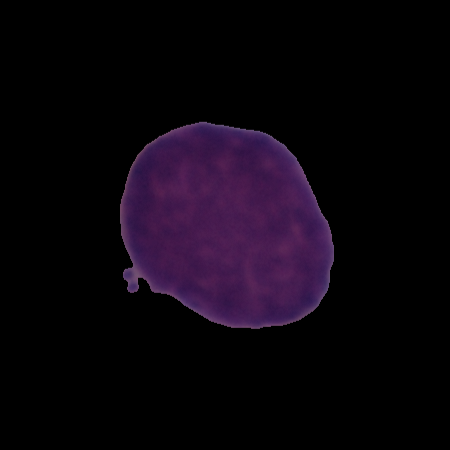
Label: healthy